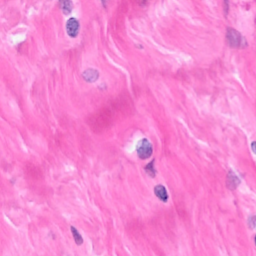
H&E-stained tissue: Breast